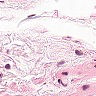
Metastatic tissue present: no